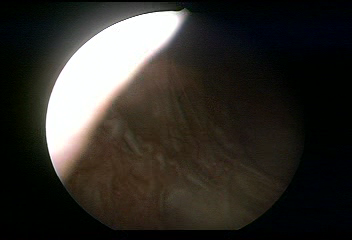
Modality: WLC
Class: Normal mucosa
Bladder cancer association: No